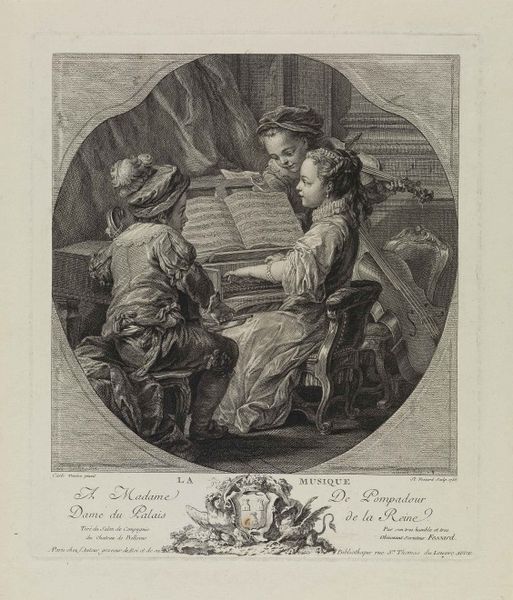
Titel: La Musique
Künstler: Etienne Fessard
Standort: Karlsruhe
Institution: Staatliche Kunsthalle Karlsruhe
Schlagwörter: adler, feder, flügel, hand, mädchen, sitzen, ausschnitt, fenster, finger, frankreich, frau, grau, haar, hut, hüte, kleid, kleider, mitte, ohrring, paris, profil, raum, schmuck, schwarz, skizze, stuhl, stühle, säule, weiss, zeichen, zeichnung, zimmer, dame, teppich, alt, anzug, hose, jung, kappe, kappen, mütze, mützen, arm, barock, falten, federn, haarschmuck, kleidung, kragen, rahmen, stehen, bild, bildnis, halskrause, hände, innenraum, instrument, porträt, schauen, vorhang, boden, haare, sessel, sitzend, adel, drei, kind, mutter, ohrringe, rokkoko, bass, blatt, gitarre, instrumente, kontrabass, konzert, musik, musiker, locken, madame, rokoko, seide, kinder, kreis, oval, rund, tondo, turm, schrift, papier, cello, noten, notenständer, üben, übung, buben, jungen, knaben, kette, grafik, graphik, töne, klein, hof, bank, hocker, pilaster, rand, schemel, französisch, lehnen, spielen, zopf, freizeit, klavier, musikinstrument, musikzimmer, musizieren, notenblatt, notenblätter, notenheft, pianistin, piano, draperie, stube, junge, rüschen, divan, freude, geschwister, zuschauerin, spiel, schmutz, knabe, unterschrift, buch, palast, bub, porträts, steht, druck, druckgraphik, druckgrafik, schraffur, radierung, stich, barrett, seite, illustration, schwarzweiß, text, zeitschrift, zeitung, beschriftung, plakat, bleistift, stehkragen, tasten, allegorie, kunst, spielend, buchseite, französich, heft, ankündigung, wappen, bratsche, geige, violine, biedermeier, karte, armband, barett, singen, lust, unsichtbar, greif, ständer, höfisch, königin, erwachsen, kupferstich, klassik, verspielt, quadrat, bildunterschrift, beschreibung, fidel, lied, legende, zuhören, palais, partitur, hören, spielende, pompadour, klavierspielerin, notenbuch, erziehung, klavierspielen, pompadur, lauschen, vignette, lehren, seriendruck, trio, cembalo, marie antoinette, stizen, eichnung, tasteninstrument, streicher, streichinstrumente, roccaile, chello, musikstunde, doctor, madame pompadour, perlohrring, spinett, hausmusik, wamd, baßgeige, klavierstunde, kammermusik, pianoforte, patitur, spinnet, dr, madame de pompadour, holschnitt, 1740, celo, musizierund, #druck, instruemnt, die musik, musiziernen, schwarzwei0, klavicord, la musique, musizeren, mädchen#jungen, notenbl#+tter, musikm, klavieruntericht, 17.jh, dame du palais, de pompadour, musique, deme, celle, contrabaß, musikrunde, klarer, bratschw, muisk, dame de palais, reine, tet atet, akademi, pompadeur, madame de pompadur